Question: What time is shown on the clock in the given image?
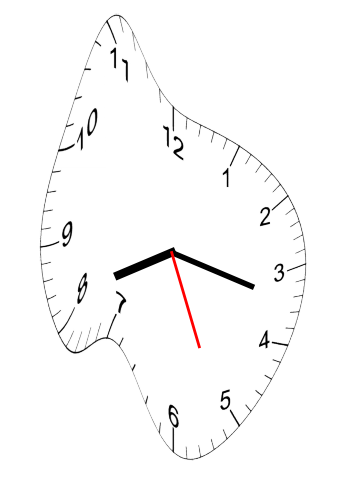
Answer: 08:17:26